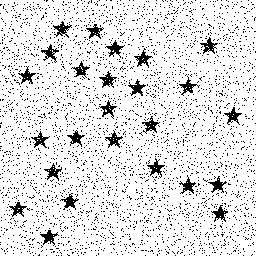
Squares: 0
Triangles: 0
Stars: 25
Total shapes: 25